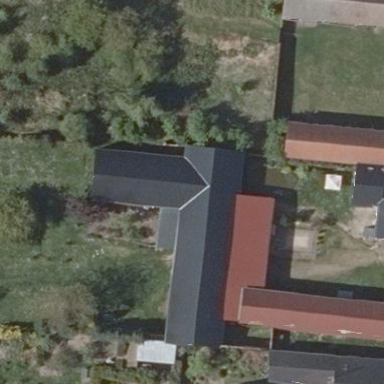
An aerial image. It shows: Farmyard area.